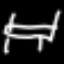
Label: bed